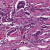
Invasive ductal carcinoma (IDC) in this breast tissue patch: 1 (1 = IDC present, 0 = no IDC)